Question: in some applications, I see "Access my data any time" when I give the permissions to the iphone application, how can i do that with facebook-ios-sdk ?
'''
NSArray *permissions = [[NSArray alloc] initWithObjects:
@"user_likes",
@"read_stream",
@"user_birthday",
nil];
[[delegate facebook] authorize:permissions];
'''
In my code I wrote that but I have to leave the one to one when I want to have all permissions

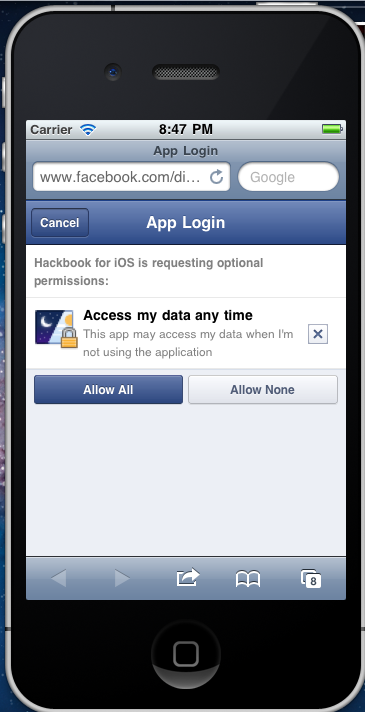
Answer: That permission scope is called 'offline_access'.